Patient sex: M
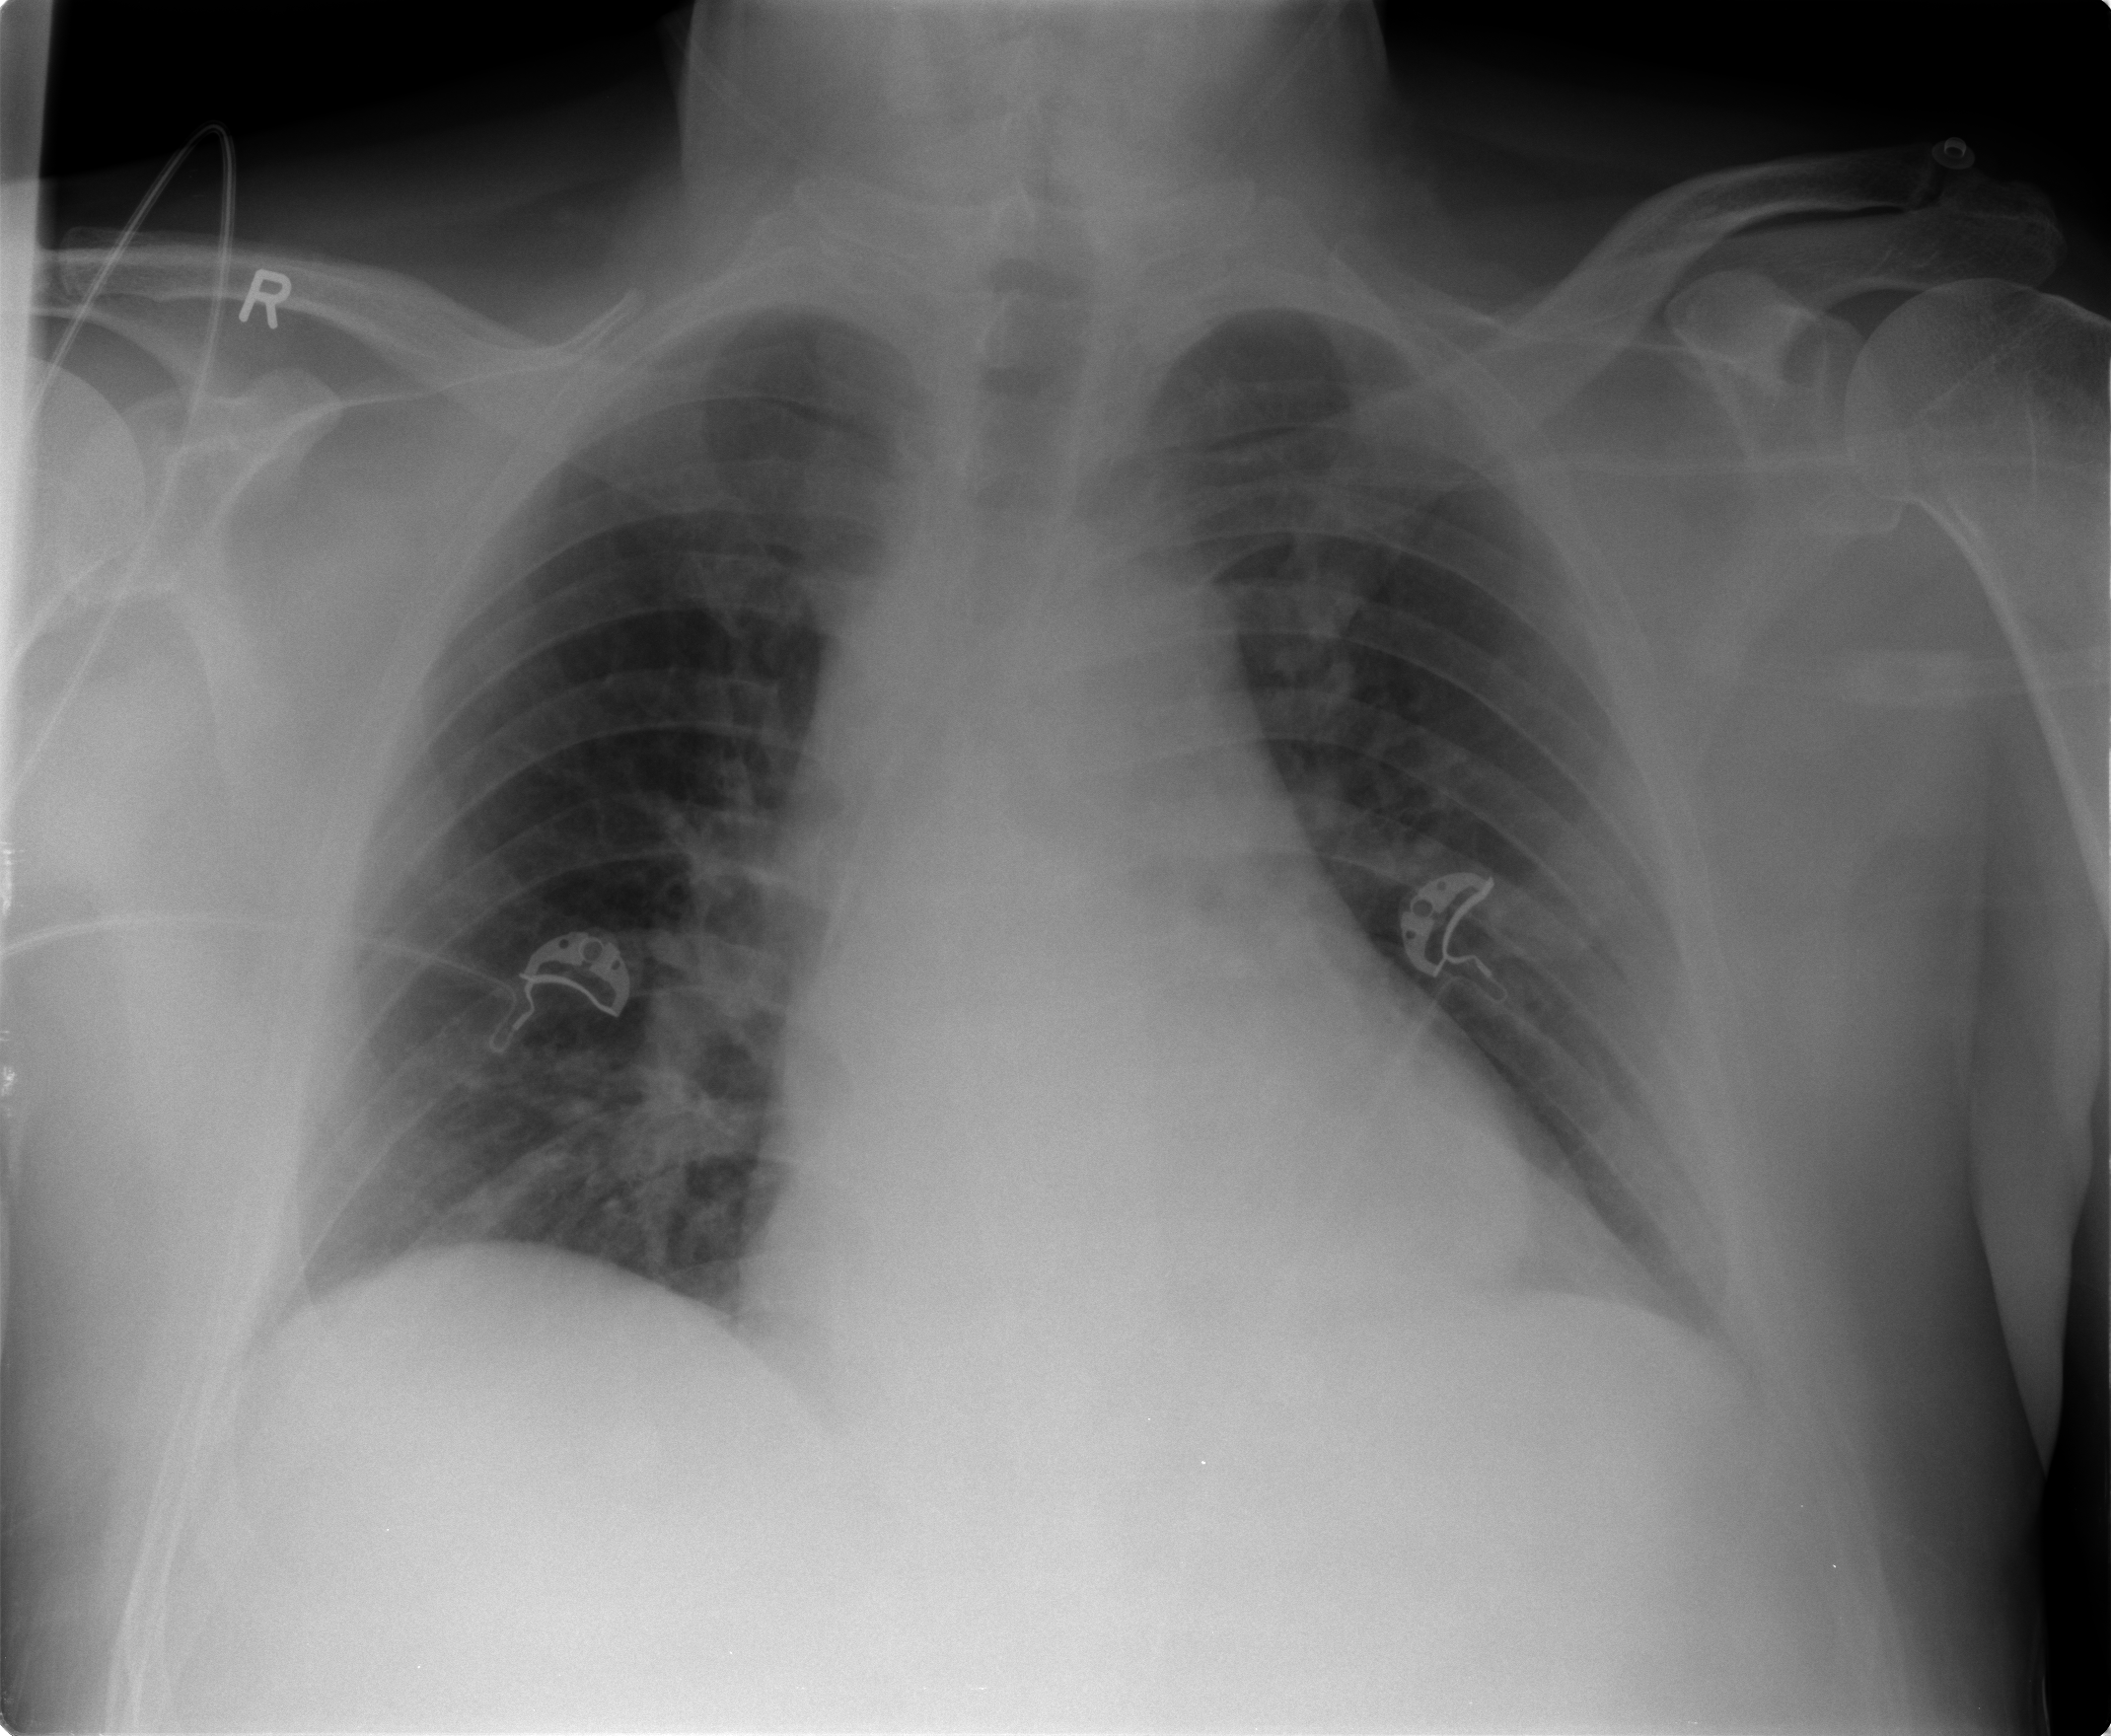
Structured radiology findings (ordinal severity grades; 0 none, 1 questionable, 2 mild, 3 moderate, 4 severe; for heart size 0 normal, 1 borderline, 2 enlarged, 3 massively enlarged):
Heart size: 1
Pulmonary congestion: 2
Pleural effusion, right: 0
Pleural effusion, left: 0
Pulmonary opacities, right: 0
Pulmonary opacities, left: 0
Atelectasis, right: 0
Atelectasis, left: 0